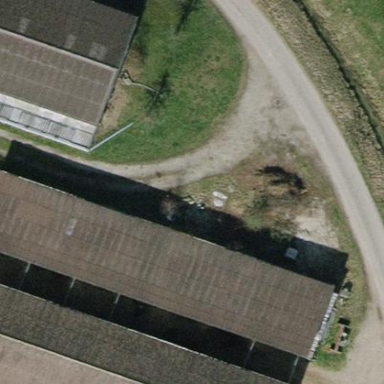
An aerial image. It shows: Gabled roof on farm auxiliary building.